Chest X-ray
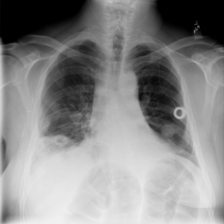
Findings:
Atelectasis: negative
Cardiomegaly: negative
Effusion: negative
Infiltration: negative
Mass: negative
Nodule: positive
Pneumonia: negative
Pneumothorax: negative
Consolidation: positive
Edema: negative
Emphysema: negative
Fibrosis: negative
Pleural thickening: negative
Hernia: negative